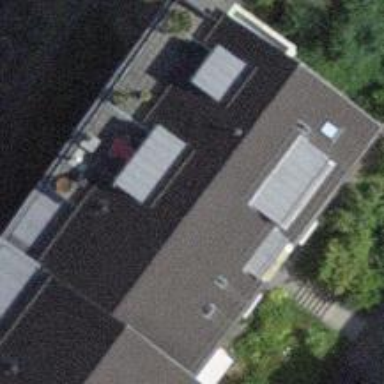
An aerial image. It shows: View of roof of building.